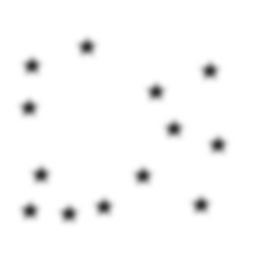
Squares: 0
Triangles: 0
Stars: 13
Total shapes: 13